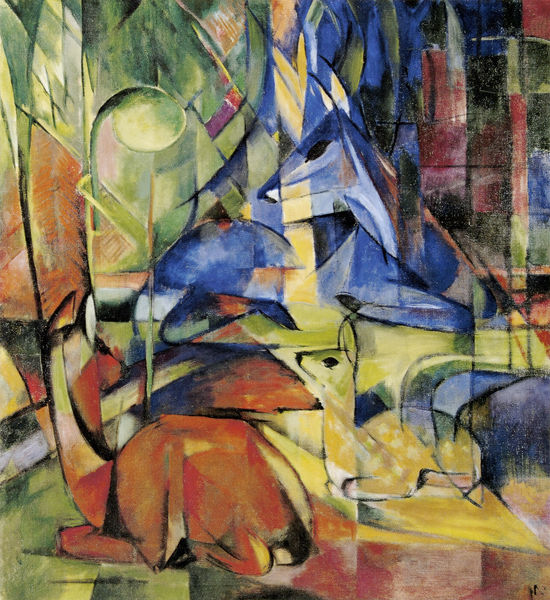
Titel: Rehe im Walde
Künstler: Franz Marc
Standort: Karlsruhe
Institution: Staatliche Kunsthalle
Schlagwörter: baum, blau, gemälde, bäume, gelb, grün, kubismus, kubistisch, braun, bunt, hell, licht, nase, ohr, orange, schwarz, rot, tier, tiere, expressionismus, malerei, bild, signatur, natur, sonne, auge, drei, familie, ohren, rosa, wald, farbig, ruhig, ecke, liegen, studie, abstrakt, farben, modern, formen, violett, wild, gründ, rechtecke, harmonie, helligkeit, strahlen, lichtung, form, initialen, franz, ecken, geometrisch, blickrichtung, hirsche, reh, rehe, rehkitz, eck, kristall, nüstern, dreiecke, ausruhen, kanten, geometrie, quadrat, blauer reiter, klassisch, grundfarben, note, regenbogen, franz marc, marc, franz mark, tierfamilie, philosophie, mark, prisma, brechung, prismen, farblehre, göttlichkeit, kritallin, philosopie, vielfalt, braques, expressionsmus, 3, expressionmusmus, 20. jh., bubistisch, gemälde avantgarde